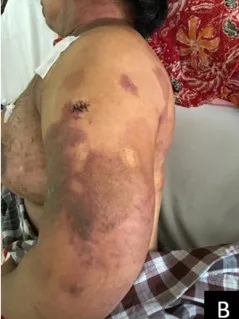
Erythematous macules on the left back and arm.
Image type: medical_photograph (skin_photograph)